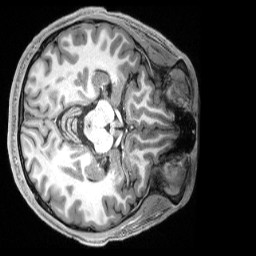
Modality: T1w
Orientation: axial
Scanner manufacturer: siemens
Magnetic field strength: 3 T
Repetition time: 2.5 s
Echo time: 0.00231 s